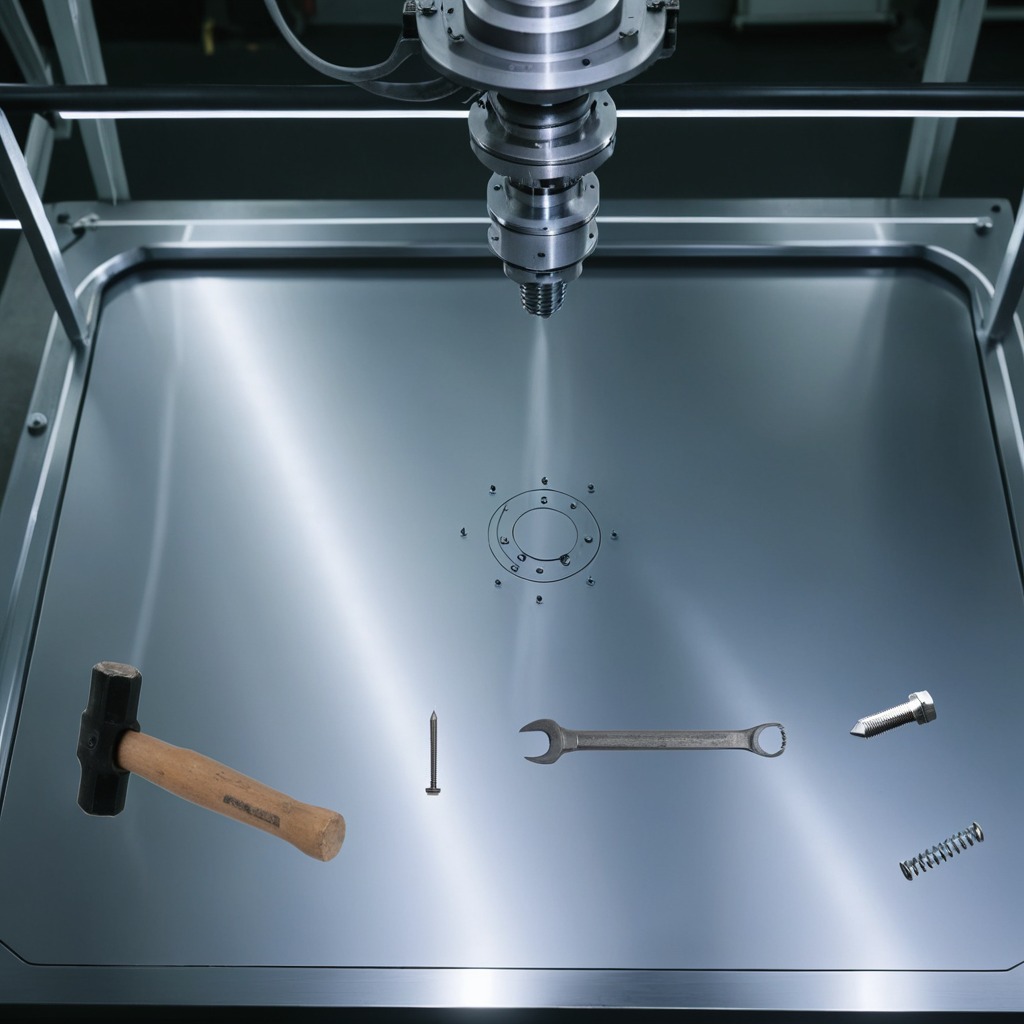
A hammer, an iron nail, a metal machine screw, a coiled metal spring, and a wrench are lying on the metal table.